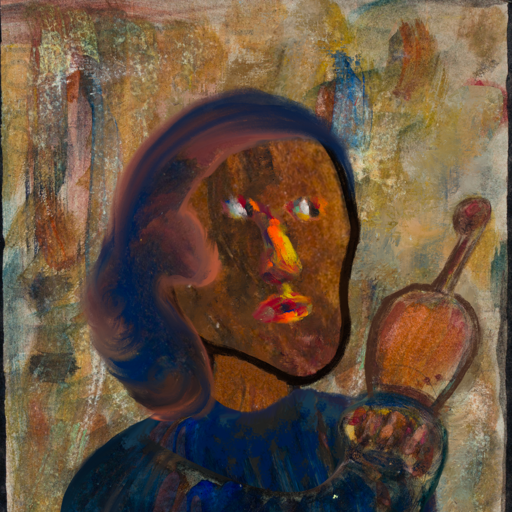
Background: Pipe, Head And Neck Side: Mosgoul, Face Side: An_Impression, Bust: Pipe, Hair Side: Mother_And_Son_Son, Head Accessory: Blank, Second Necklace: Blank, Necklace: Blank, Baby: Blank